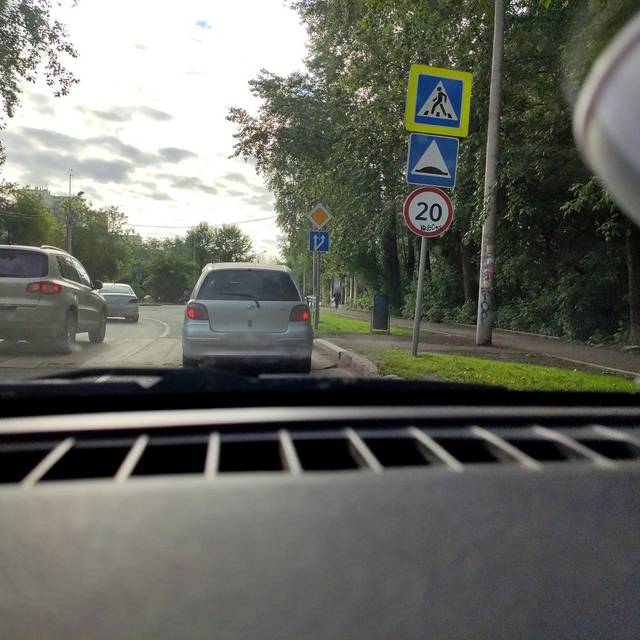
Region: Russia
Coordinates: 57.997, 56.187